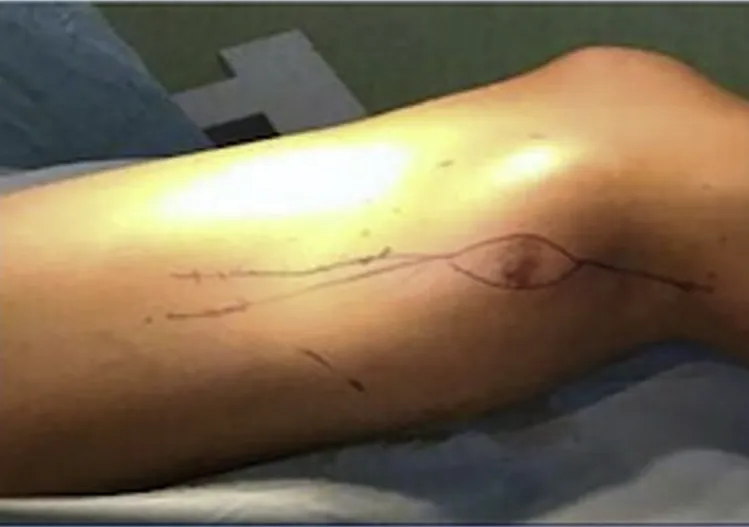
The ellips incision was made around the biopsy site.
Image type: medical_photograph (other_medical_photograph)